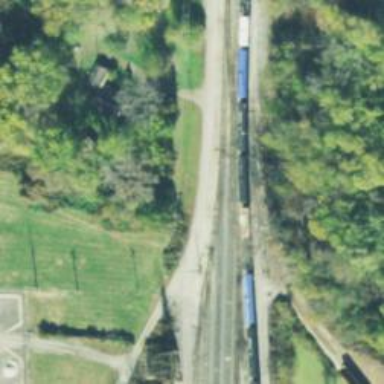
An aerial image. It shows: Railway siding with rails.